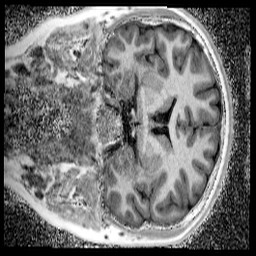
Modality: UNIT1_denoised
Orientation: coronal
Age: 13
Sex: male
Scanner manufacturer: siemens
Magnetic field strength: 3 T
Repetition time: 4 s
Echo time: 0.00299 s